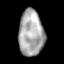
Tissue: lung
Cell type: Myeloid cells
Senescence score: 0.2252
Nuclear area (px): 1126
Mean DAPI intensity: 168.247